Interaction volume radius: 10 \u00c5
Interaction volume height: 35 \u00c5
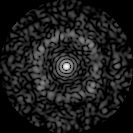
Disorder parameter: 0.771